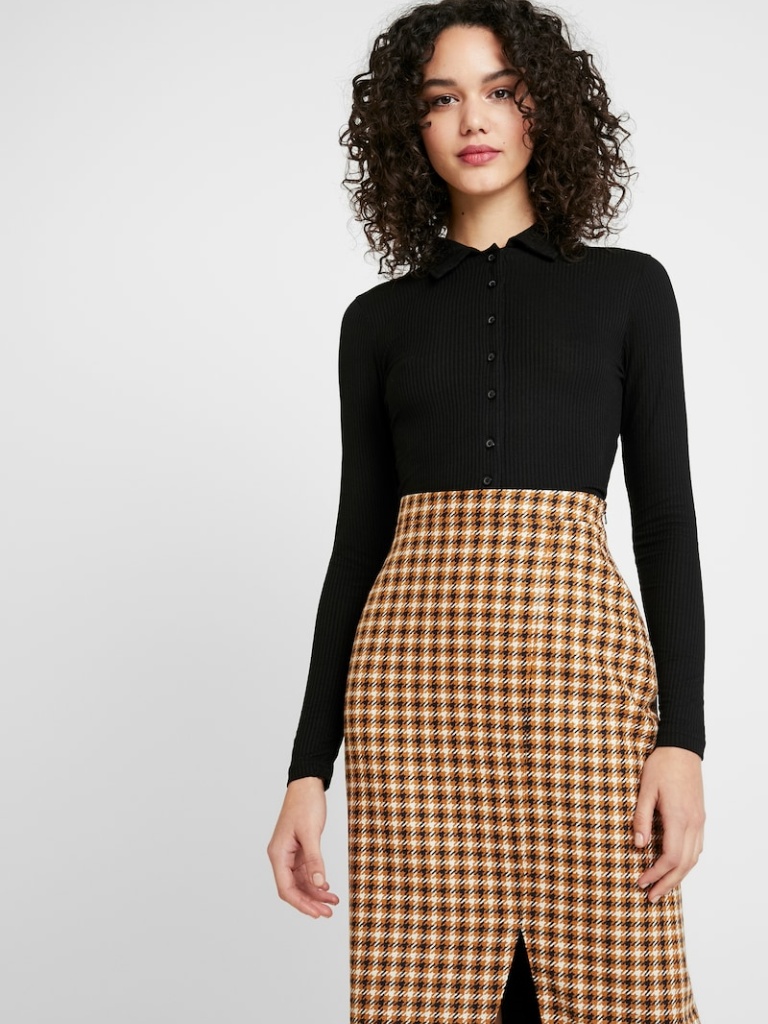
knit tight a long-sleeved with the sleeves down cropped length Fully Tucked in collared cardigan